Question: I am completely new to RoR/Ruby and i am using Lazy High Charts gem to generate some purdy charts based on some database information.
I have tried the answers that were provided in a previous question but i am still a bit confused as to how to do this..
I need to sum amount_used, and billed_amount and group by month/year (e.g; Aug/2012)
The end result will be something similar to a dual axis chart with two series "Amount Used", and "Cost".. This information is specific to a certain account_id.

## Invoices table
'''
+---------------+--------------+------+-----+---------+----------------+
| Field | Type | Null | Key | Default | Extra |
+---------------+--------------+------+-----+---------+----------------+
| id | int(11) | NO | PRI | NULL | auto_increment |
| account_id | int(11) | YES | | NULL | |
| invoice_date | varchar(255) | YES | | NULL | |
| amount_used | float | YES | | NULL | |
| billed_amount | float | YES | | NULL | |
| comments | text | YES | | NULL | |
| created_at | datetime | NO | | NULL | |
| updated_at | datetime | NO | | NULL | |
+---------------+--------------+------+-----+---------+----------------+
'''
## Controller Chart Code
'''
@account = Account.find(params[:id])
@invoices = Invoice.where("account_id = #{@account.id}").order("invoice_date DESC")
@h = LazyHighCharts::HighChart.new('area') do |f|
f.options[:chart][:defaultSeriesType] = "area"
#Sample dates right now, should be the grouped_by :invoice_date
f.xAxis( :categories => ['May', 'Jun', 'Jul'] )
f.yAxis([
{
:title => { :text => "Amount Used" }
},
{
:title => { :text => "Cost" },
:opposite => true
}
])
#Sample data right now, should be the summed amounts of the :amount_used correpsonding for each above grouped invoice_date
f.series(:name => "Amount Used", :data => [100,300,500] )
#Sample data right now, should be the summed amounts of the :billed_amount correpsonding for each above grouped invoice date
f.series(:name => "Cost", :yAxis => 1, :data => [200,400,600] )
end
'''
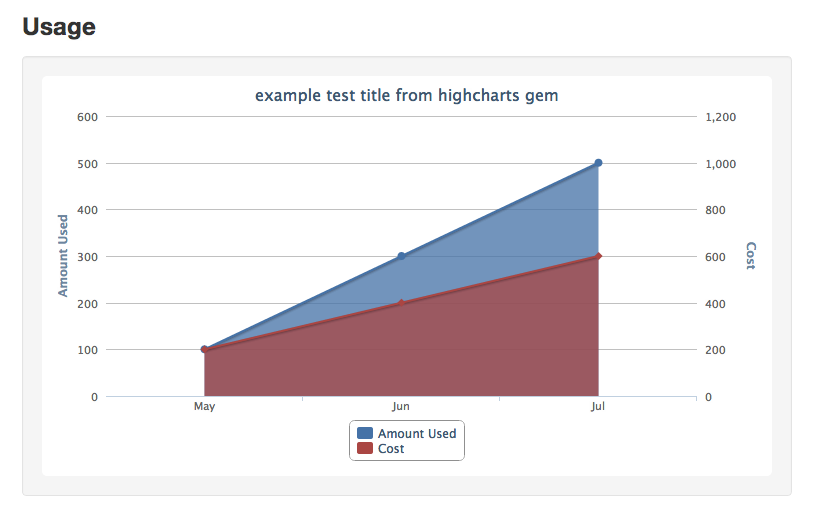
Answer: It looks like you have everything in place. Here's how you can pull data from db:
'''
@aggregated_invoices = Invoice.
where(:account_id => params[:id]).
order("invoice_date DESC").
group("invoice_date").
select("DATE_FORMAT(invoice_date, '%Y-%m-01') AS invoice_date, sum(amount_used) AS amount_used, sum(billed_amount) AS billed_amount")
# Then use these instead of sample data:
@categories = @aggregated_invoices.map {|i| i.invoice_date.strftime("%b/%Y")}
@amount_used_data = @aggregated_invoices.map(&:amount_used)
@billed_amount_data = @aggregated_invoices.map(&:billed_amount)
'''